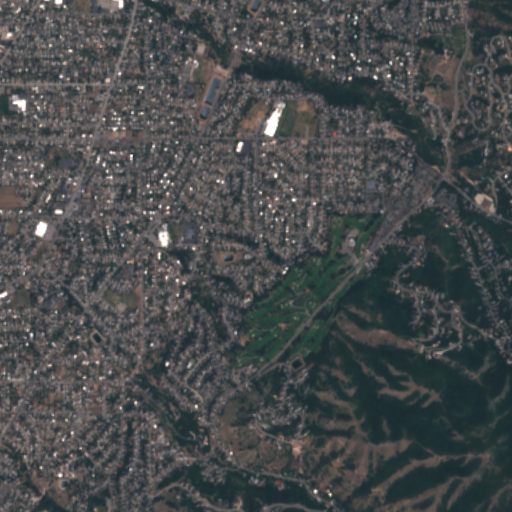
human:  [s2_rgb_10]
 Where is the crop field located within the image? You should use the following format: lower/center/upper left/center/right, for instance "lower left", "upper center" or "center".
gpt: The crop field is located in the upper left of the image.
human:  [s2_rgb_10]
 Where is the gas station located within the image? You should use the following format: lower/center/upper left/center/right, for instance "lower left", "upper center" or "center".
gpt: The gas station is located in the center left of the image.
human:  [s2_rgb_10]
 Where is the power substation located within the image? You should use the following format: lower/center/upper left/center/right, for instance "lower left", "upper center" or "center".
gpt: The power substation is located in the center of the image.
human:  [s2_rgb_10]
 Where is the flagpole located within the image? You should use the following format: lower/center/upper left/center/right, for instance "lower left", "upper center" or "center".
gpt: The flagpole is located in the upper left of the image.
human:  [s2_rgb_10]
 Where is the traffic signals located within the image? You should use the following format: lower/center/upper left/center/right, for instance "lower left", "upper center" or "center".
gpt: The traffic signals is located in the upper left of the image.
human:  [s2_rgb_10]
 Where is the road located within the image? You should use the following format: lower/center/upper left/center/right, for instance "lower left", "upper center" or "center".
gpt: There is no road in the image.